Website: crate-barrel
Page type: account-dashboard
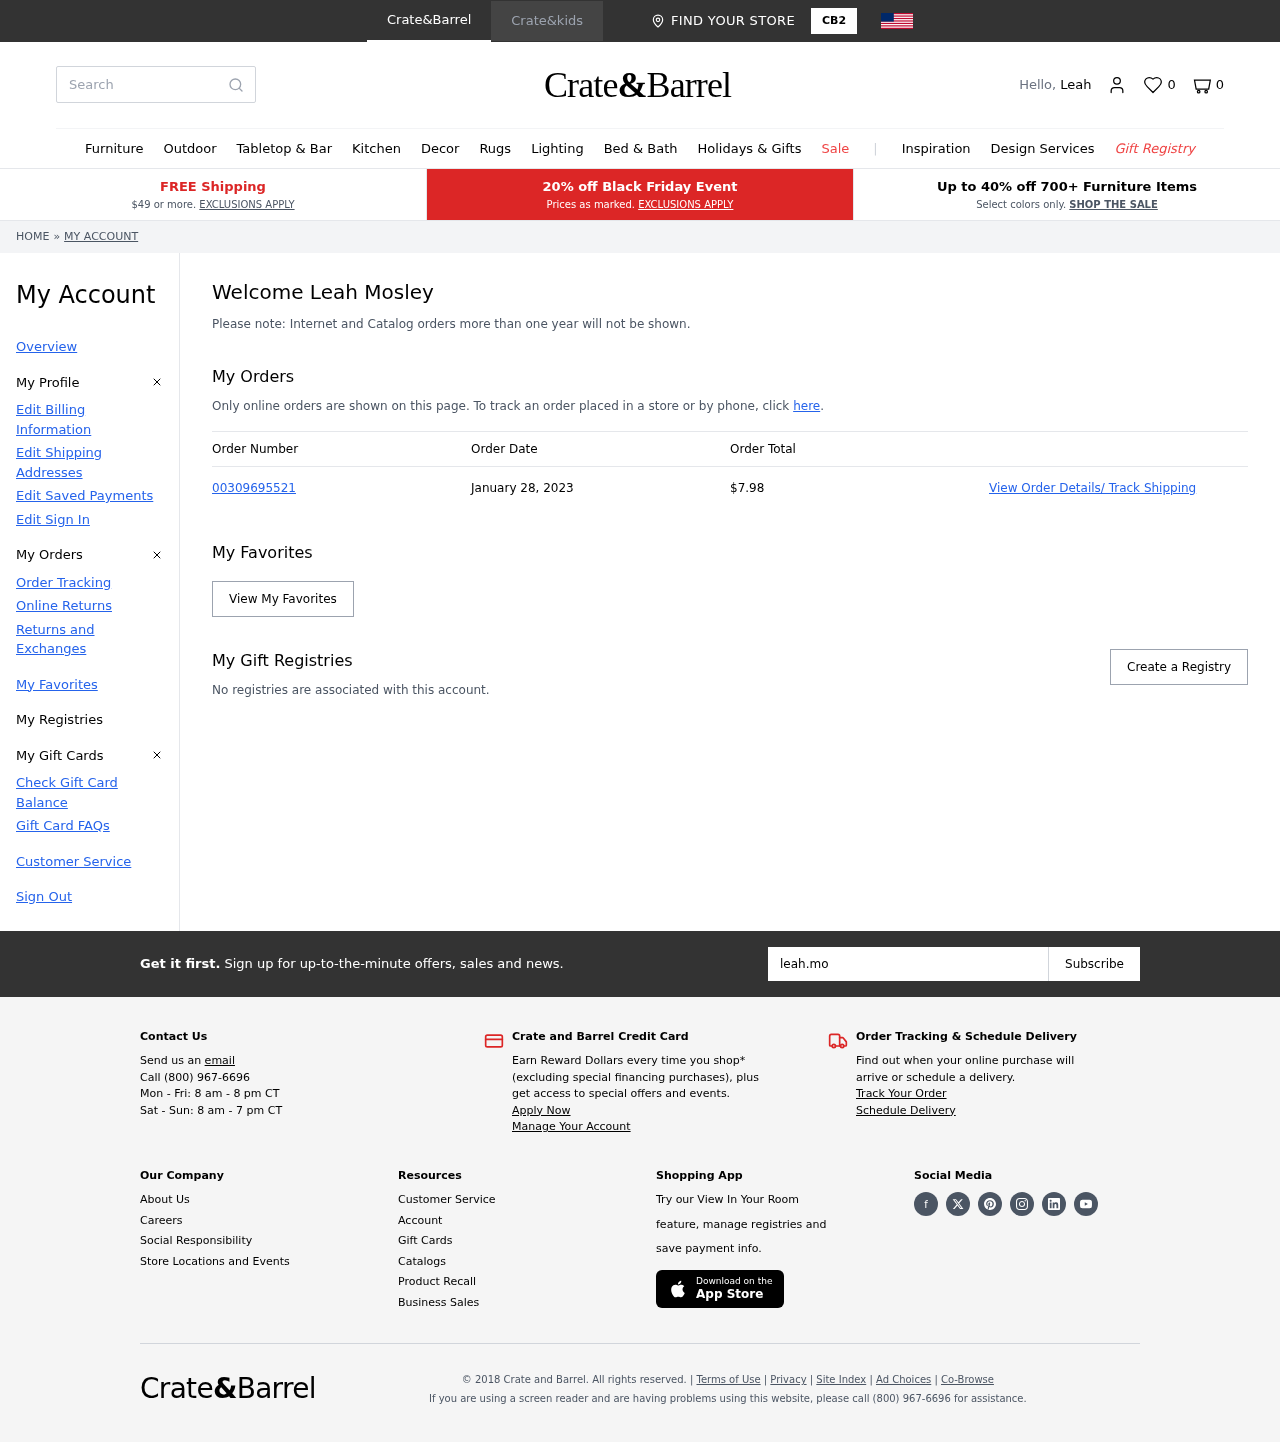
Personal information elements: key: PII_EMAIL
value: leah.mosley@yahoo.com
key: PII_FIRSTNAME
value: Leah
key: PII_FULLNAME
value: Leah Mosley
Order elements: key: ORDER_NUM_ITEMS
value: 0
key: ORDER_NUMBER
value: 00309695521
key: ORDER_DATE
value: January 28, 2023
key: ORDER_TOTAL
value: $7.98
Search elements: key: HEADER_SEARCH
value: Search
Other elements: key: FAVORITES_COUNT
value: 0